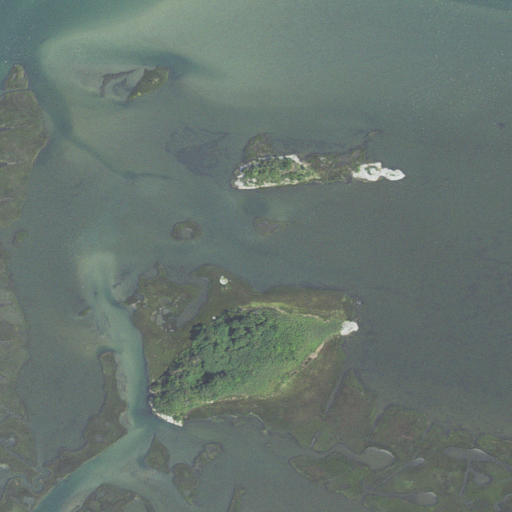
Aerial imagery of island in Massachusetts named Little Ram Island containing open water, herbaceous wetlands, and barren land